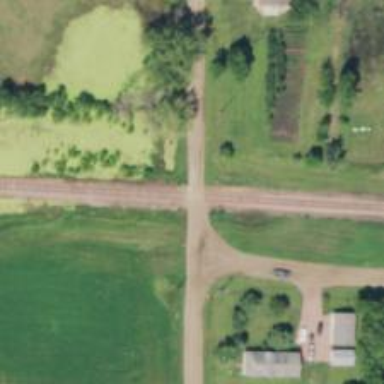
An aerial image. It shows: Level crossing along the railway.